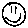
Label: smiley face